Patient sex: M
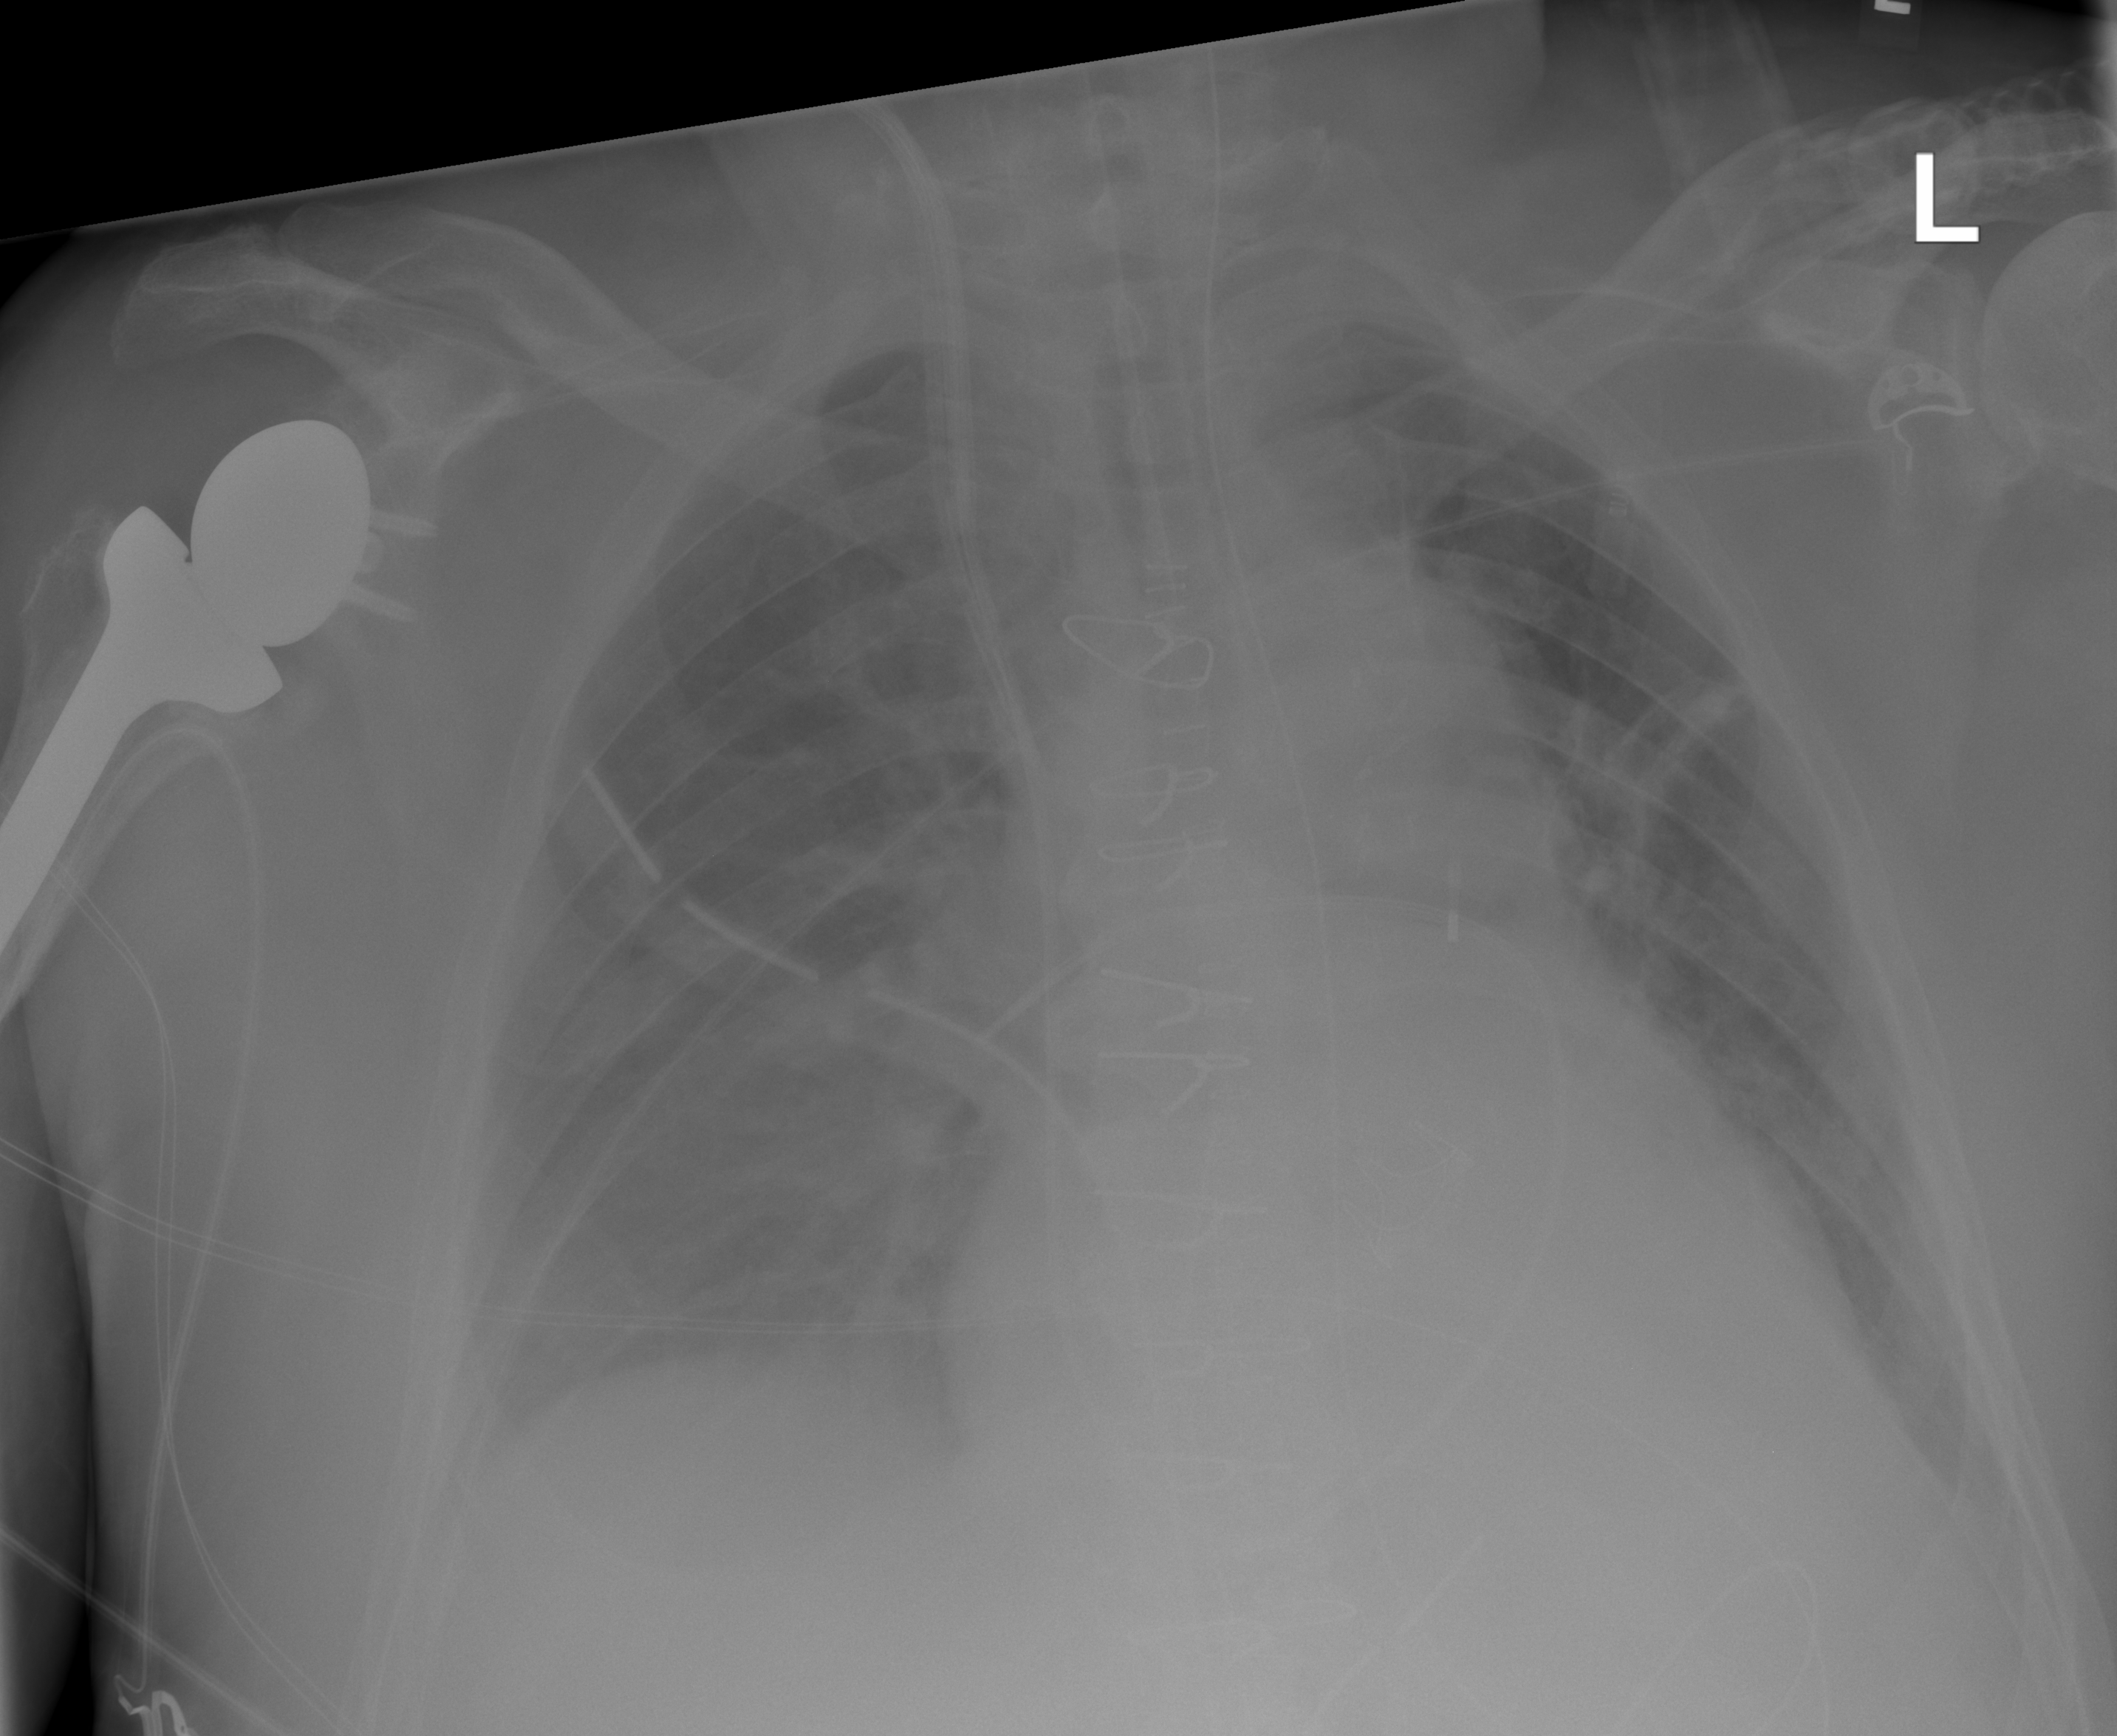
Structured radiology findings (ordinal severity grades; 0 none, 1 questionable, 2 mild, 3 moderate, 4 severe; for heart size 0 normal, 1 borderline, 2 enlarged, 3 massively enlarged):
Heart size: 1
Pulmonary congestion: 2
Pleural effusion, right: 1
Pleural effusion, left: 2
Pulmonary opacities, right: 2
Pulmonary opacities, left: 0
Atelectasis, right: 2
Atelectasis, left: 2